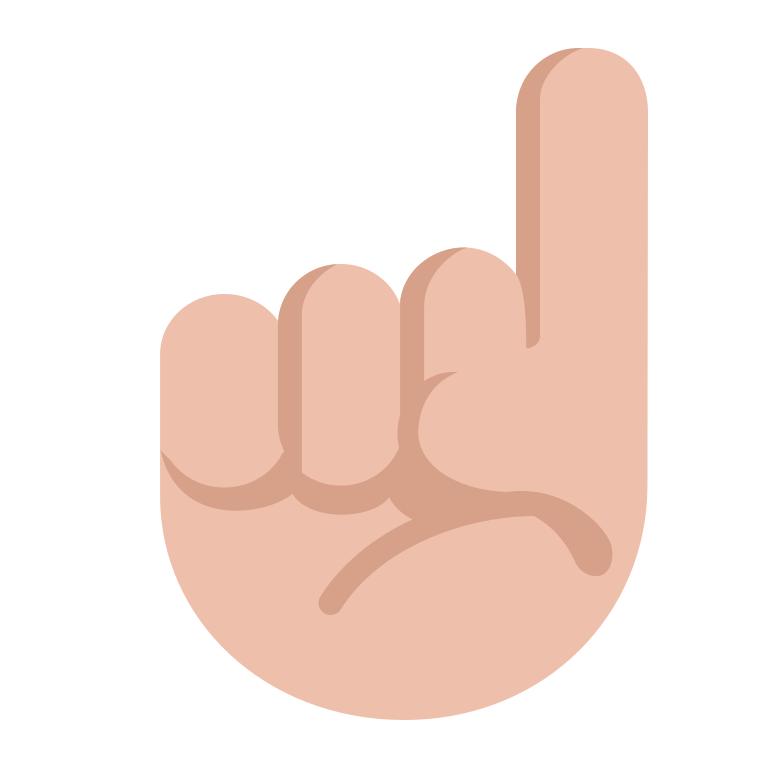
index pointing up flat  light